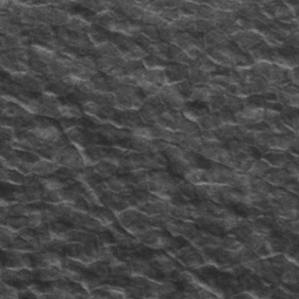
Label: frost